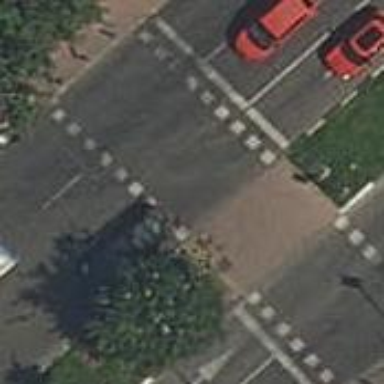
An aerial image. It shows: Kerb barrier.